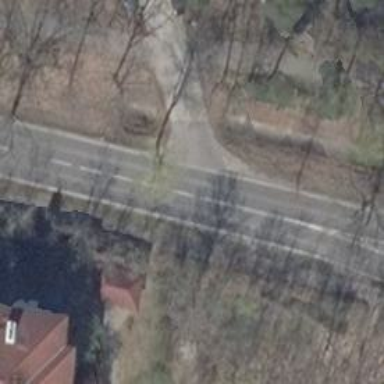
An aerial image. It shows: Secondary road with asphalt surface.